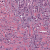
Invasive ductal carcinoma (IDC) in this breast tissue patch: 1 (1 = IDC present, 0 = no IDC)